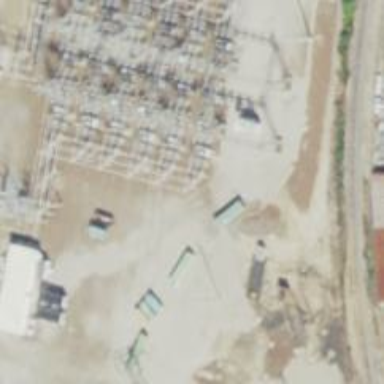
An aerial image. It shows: Switch for power supply.